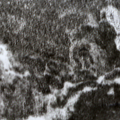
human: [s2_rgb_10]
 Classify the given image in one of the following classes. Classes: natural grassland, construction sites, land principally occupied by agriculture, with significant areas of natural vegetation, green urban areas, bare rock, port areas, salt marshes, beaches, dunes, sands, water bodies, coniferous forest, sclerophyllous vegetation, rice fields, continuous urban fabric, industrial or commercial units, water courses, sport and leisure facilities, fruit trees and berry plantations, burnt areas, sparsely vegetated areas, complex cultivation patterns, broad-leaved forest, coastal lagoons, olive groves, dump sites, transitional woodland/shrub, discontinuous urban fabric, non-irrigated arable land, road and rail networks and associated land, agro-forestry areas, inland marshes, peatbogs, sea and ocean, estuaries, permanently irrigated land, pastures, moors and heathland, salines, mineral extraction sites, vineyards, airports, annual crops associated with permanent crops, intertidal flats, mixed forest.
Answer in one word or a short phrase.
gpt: coniferous forest